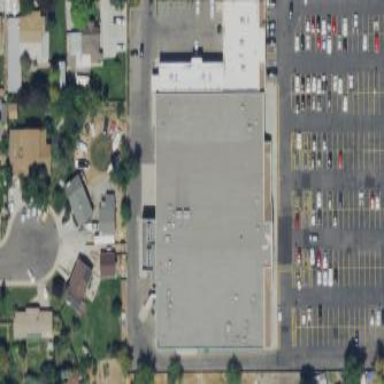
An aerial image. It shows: Supermarket building.